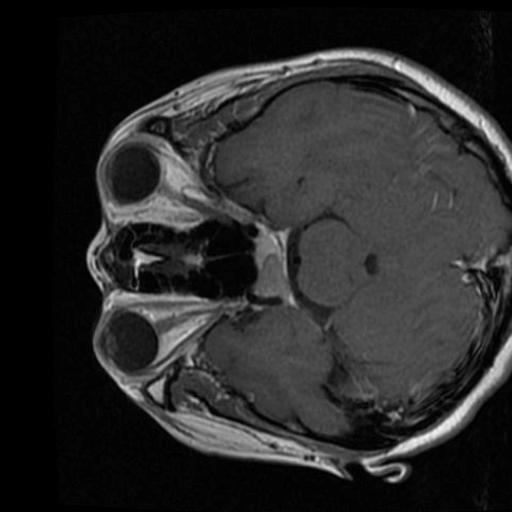
Label: brain_tumor